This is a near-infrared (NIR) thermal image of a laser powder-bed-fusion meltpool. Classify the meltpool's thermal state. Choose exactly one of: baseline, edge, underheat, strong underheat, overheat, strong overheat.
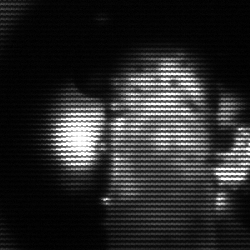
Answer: strong underheat